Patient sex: F
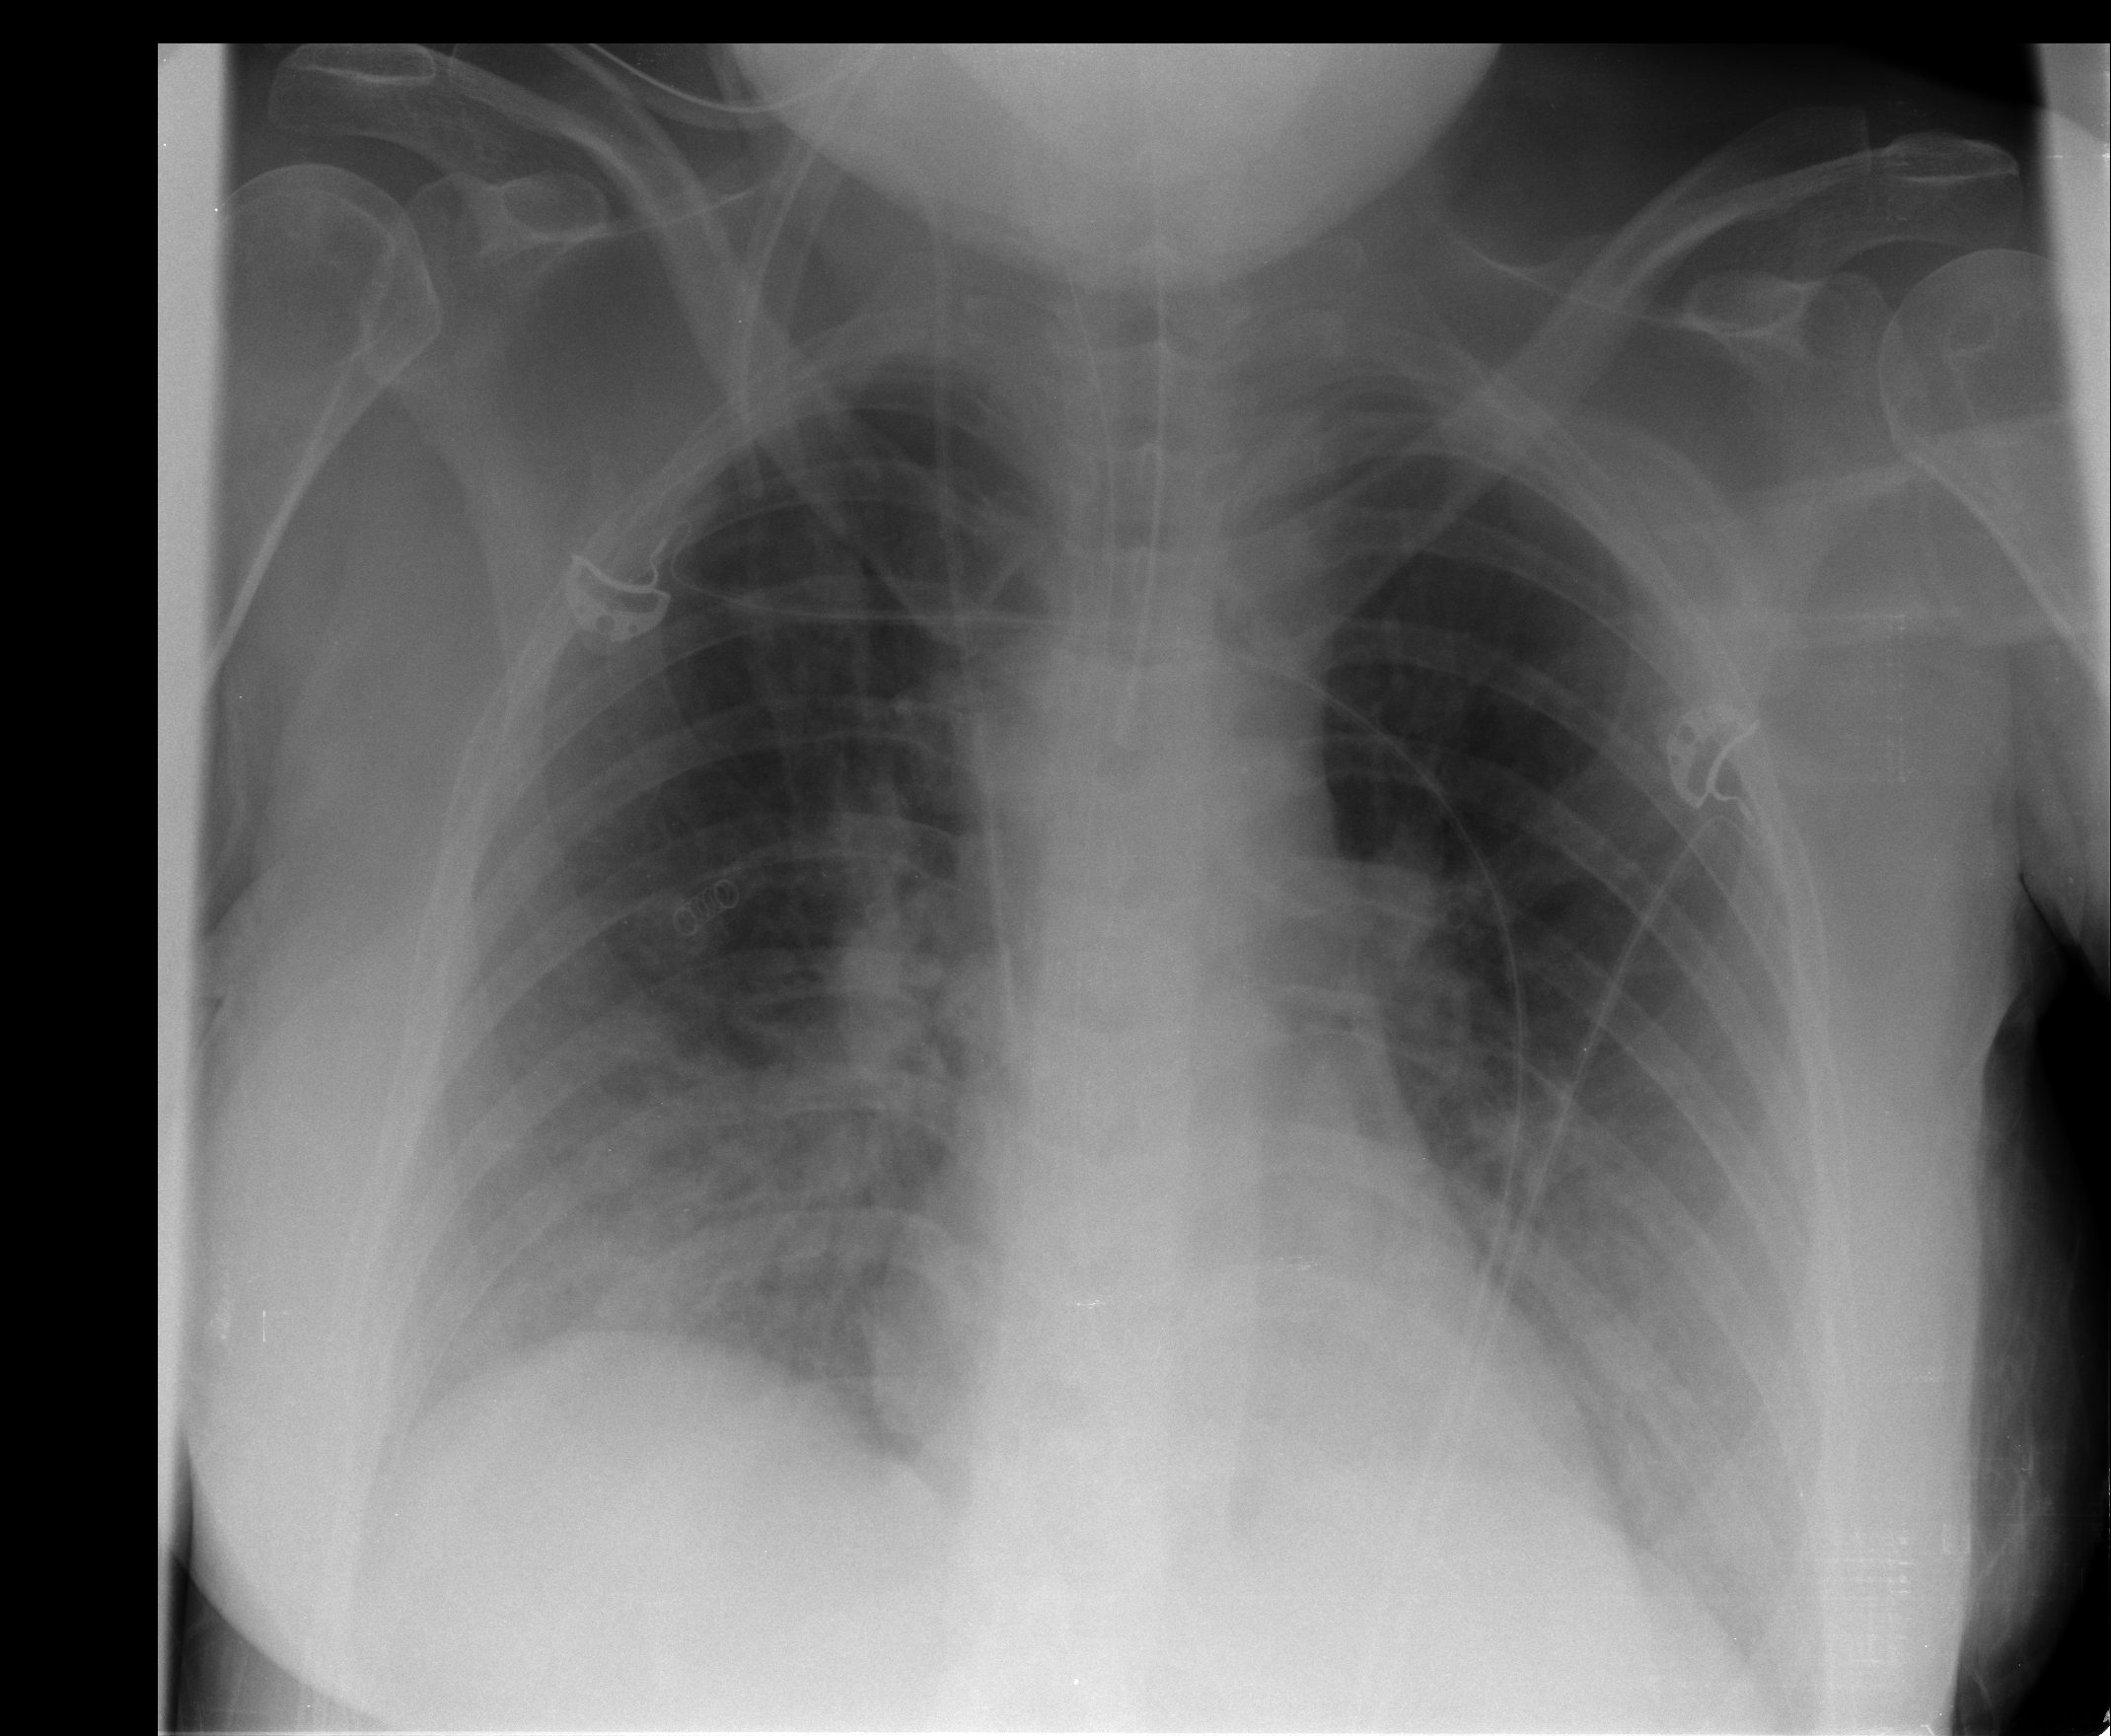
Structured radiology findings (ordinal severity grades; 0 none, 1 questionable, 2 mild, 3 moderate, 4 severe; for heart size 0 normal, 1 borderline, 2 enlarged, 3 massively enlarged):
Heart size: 0
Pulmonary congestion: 2
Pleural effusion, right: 0
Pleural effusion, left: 0
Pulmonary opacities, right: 3
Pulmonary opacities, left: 3
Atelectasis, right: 1
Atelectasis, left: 1